Aerial crown-view tile of a tropical tree (Barro Colorado Island, Panama), acquired 20250414:
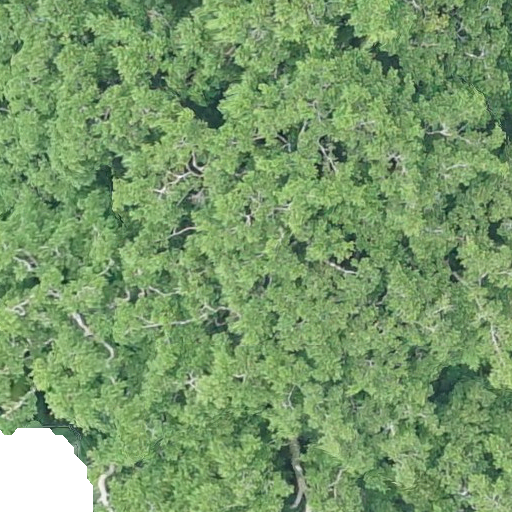
Species: Brosimum alicastrum
GBIF accepted scientific name: Brosimum alicastrum
Crown area: 621.91 m²